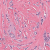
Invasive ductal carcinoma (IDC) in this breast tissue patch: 1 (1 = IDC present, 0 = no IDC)